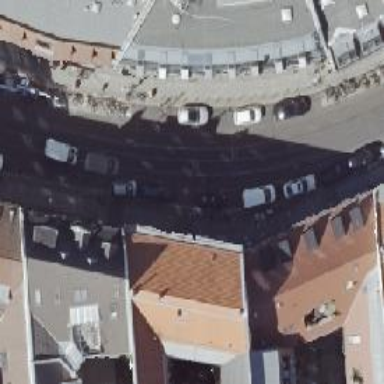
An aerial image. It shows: Parallel parking lane.